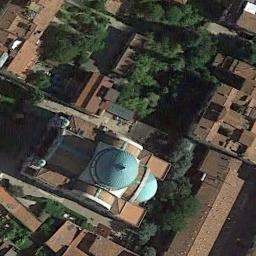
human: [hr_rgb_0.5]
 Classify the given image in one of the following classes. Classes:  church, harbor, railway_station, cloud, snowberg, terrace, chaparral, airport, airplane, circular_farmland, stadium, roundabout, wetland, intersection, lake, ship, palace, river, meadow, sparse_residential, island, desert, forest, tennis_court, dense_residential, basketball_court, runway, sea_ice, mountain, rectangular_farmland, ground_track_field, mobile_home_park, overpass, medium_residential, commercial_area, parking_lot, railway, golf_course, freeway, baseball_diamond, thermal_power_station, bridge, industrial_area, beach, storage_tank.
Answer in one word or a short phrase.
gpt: church